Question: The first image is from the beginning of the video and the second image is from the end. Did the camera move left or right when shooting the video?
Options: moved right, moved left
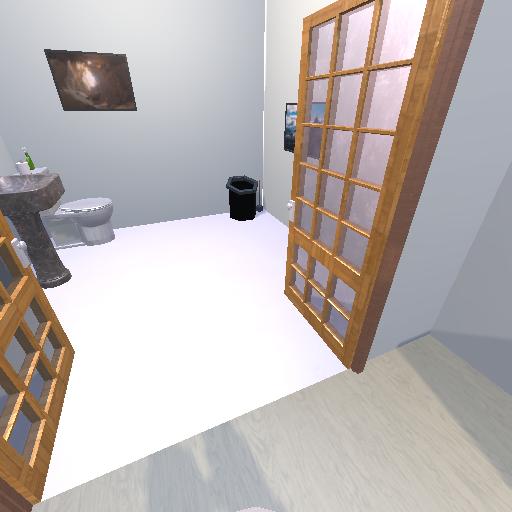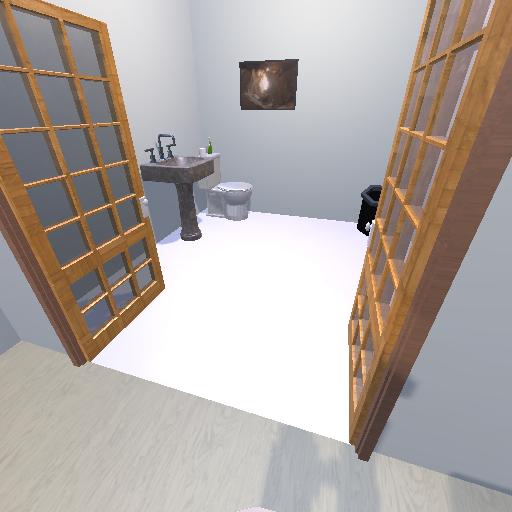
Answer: moved right